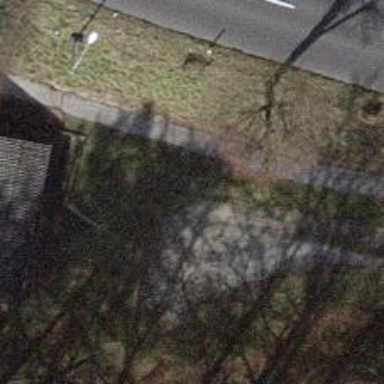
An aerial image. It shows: Brown bench in the vicinity.